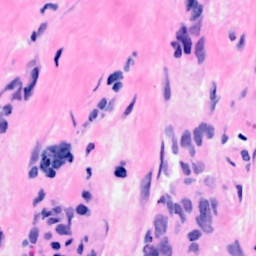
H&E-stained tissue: Breast